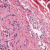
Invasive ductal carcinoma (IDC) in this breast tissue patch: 1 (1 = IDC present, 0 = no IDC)